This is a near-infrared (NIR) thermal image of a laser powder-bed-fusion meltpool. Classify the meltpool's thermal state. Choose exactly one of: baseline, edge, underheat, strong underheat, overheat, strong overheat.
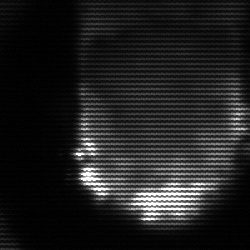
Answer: baseline